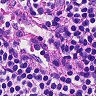
Metastatic tissue present: no